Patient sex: F
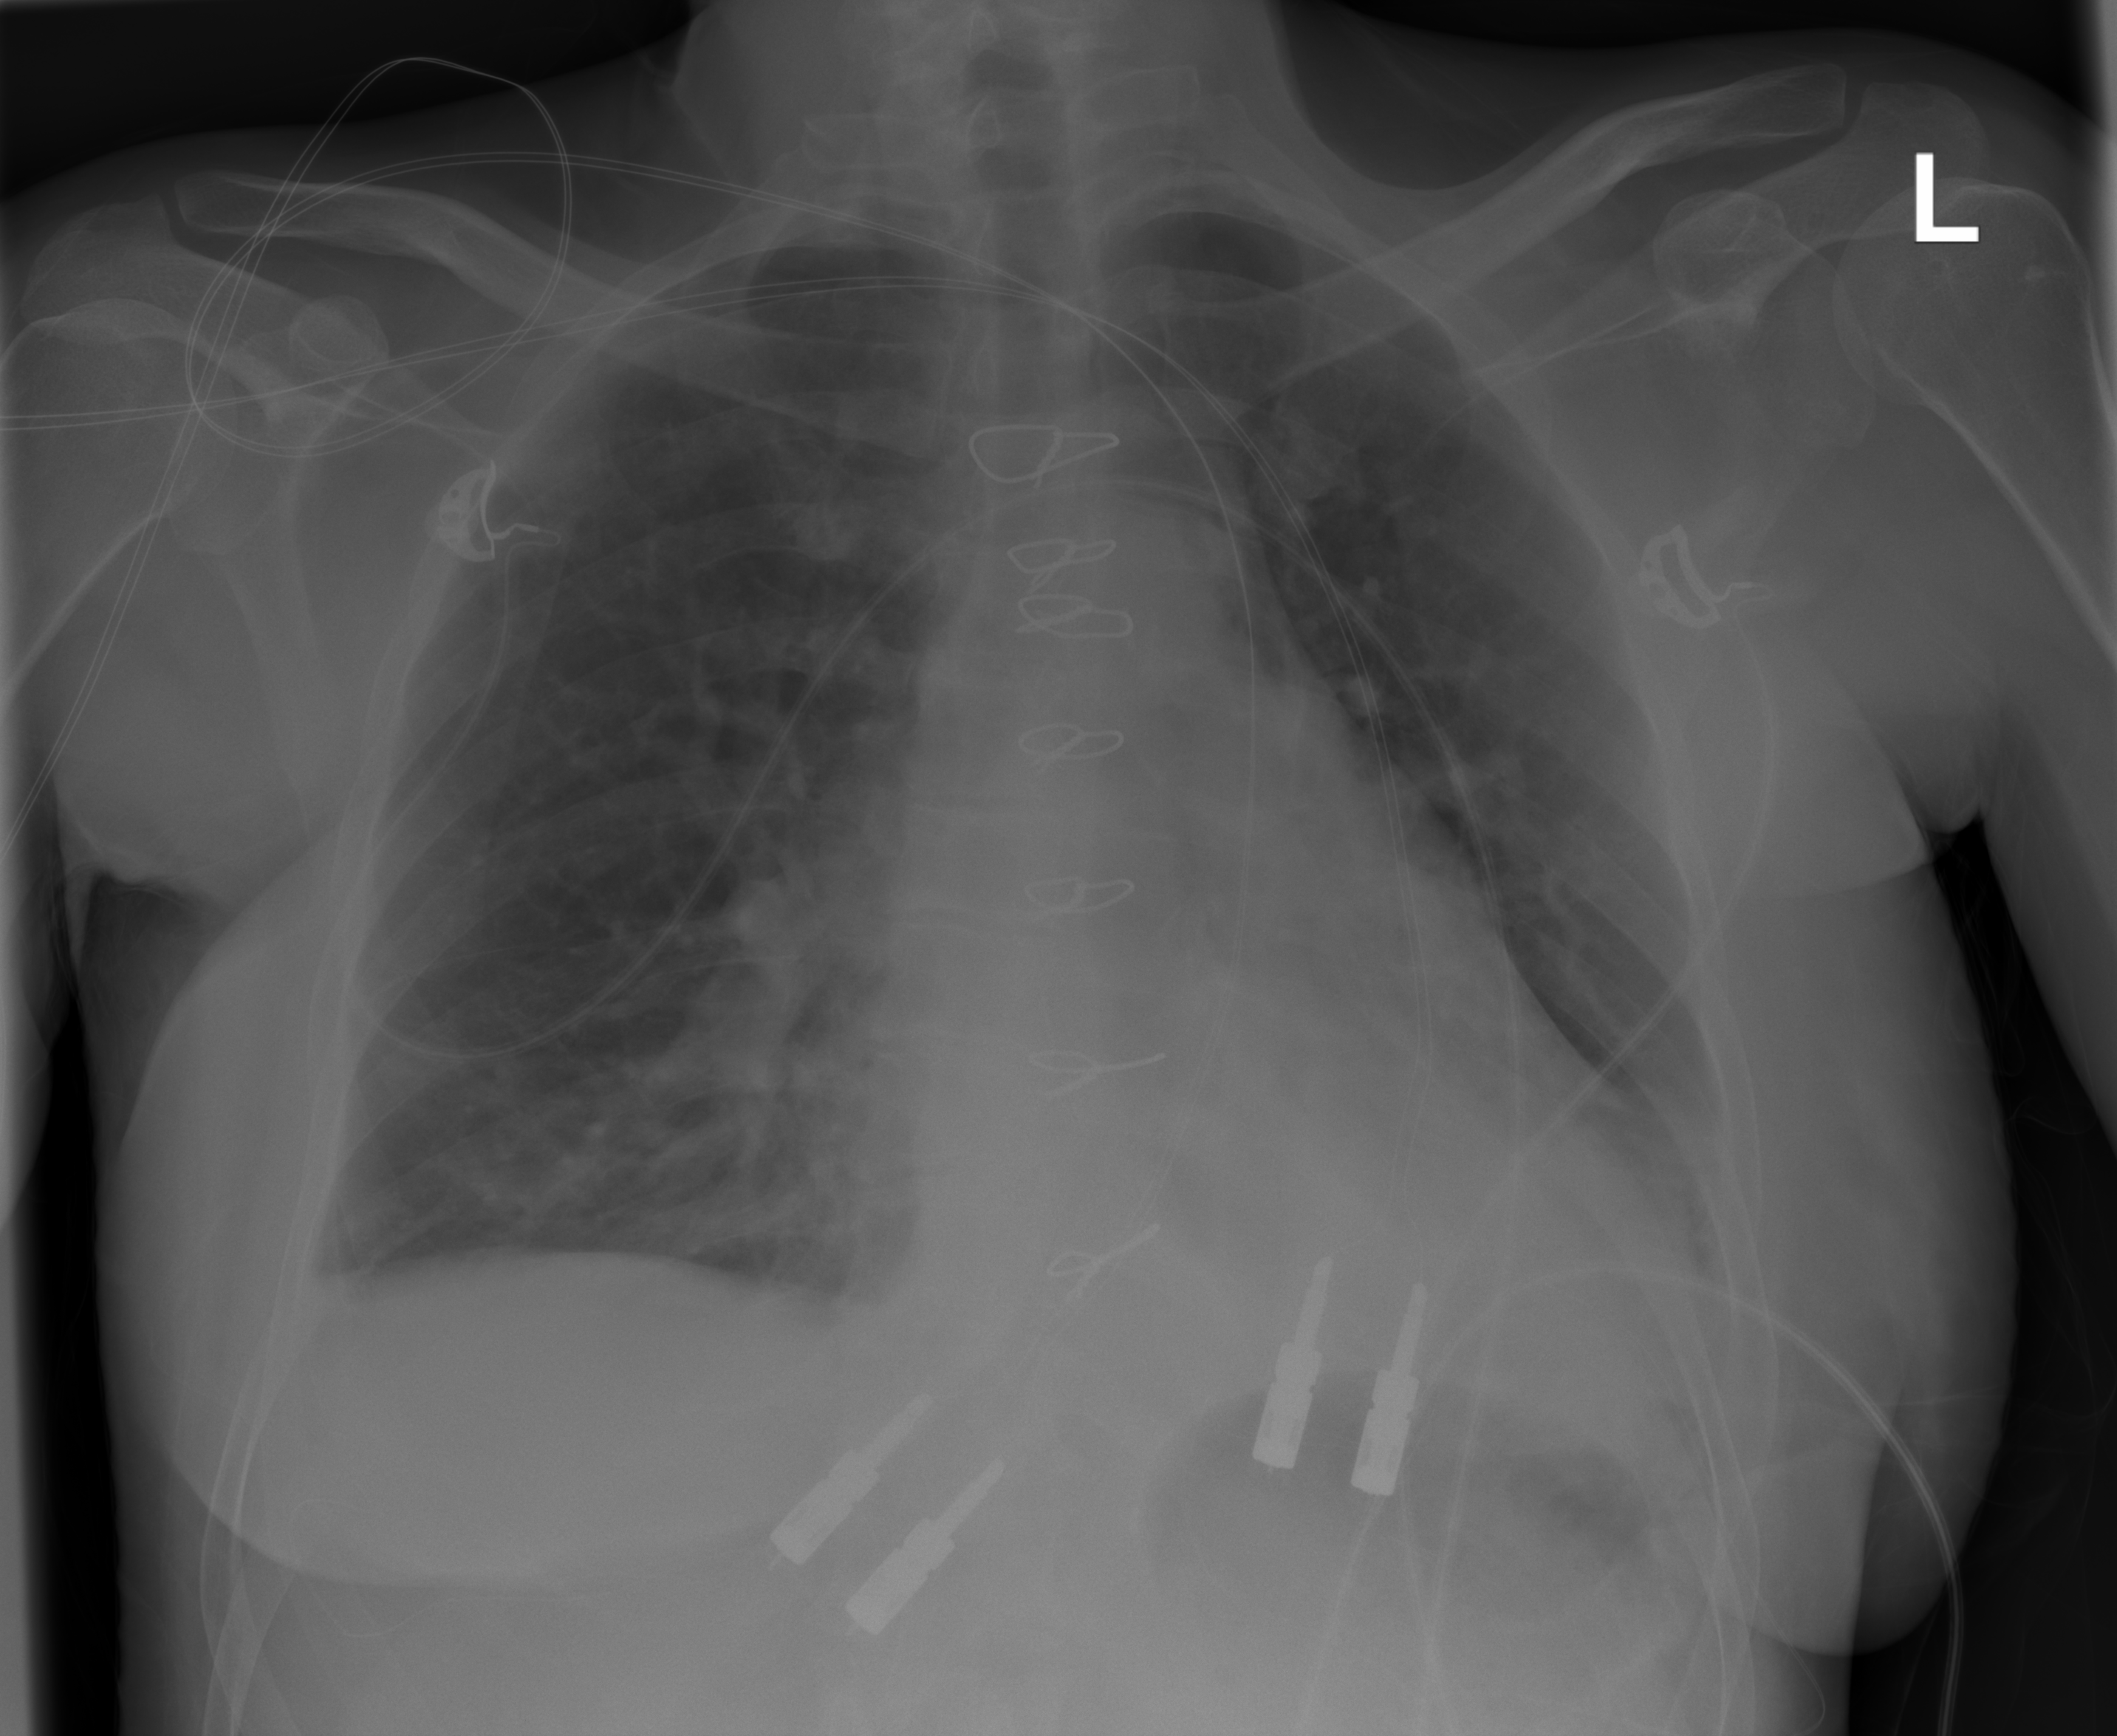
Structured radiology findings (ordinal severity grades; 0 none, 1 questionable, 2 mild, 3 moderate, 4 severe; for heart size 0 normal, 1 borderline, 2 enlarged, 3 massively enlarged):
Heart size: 0
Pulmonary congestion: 0
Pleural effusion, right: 2
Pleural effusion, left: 2
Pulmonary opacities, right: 2
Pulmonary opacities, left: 0
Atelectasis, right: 2
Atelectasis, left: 2